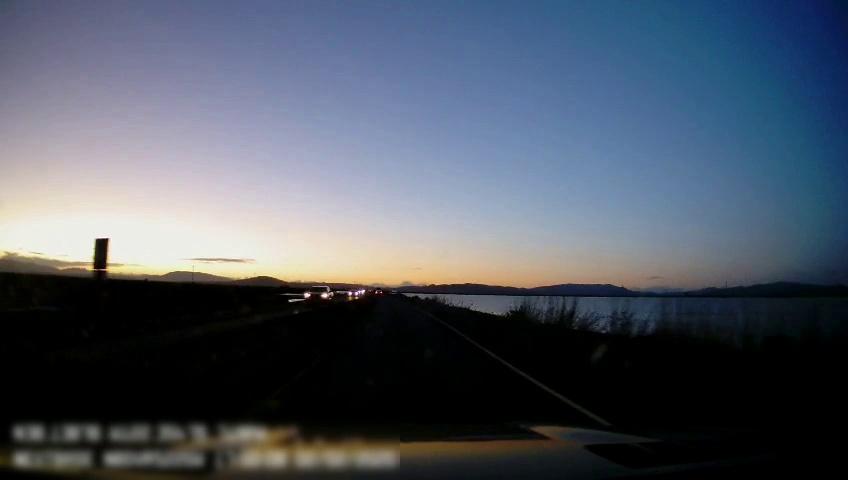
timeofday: Dusk/Dawn/Twilight
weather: Sunny
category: Drivable Space
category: Vehicles | Car
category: Vehicles | SUV
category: Lanes | Current Lane
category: Lanes | Current Lane